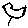
Label: bird